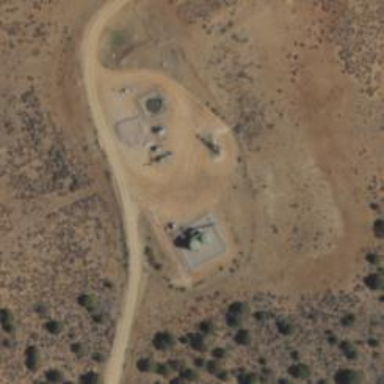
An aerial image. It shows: Storage tank with man-made structure.